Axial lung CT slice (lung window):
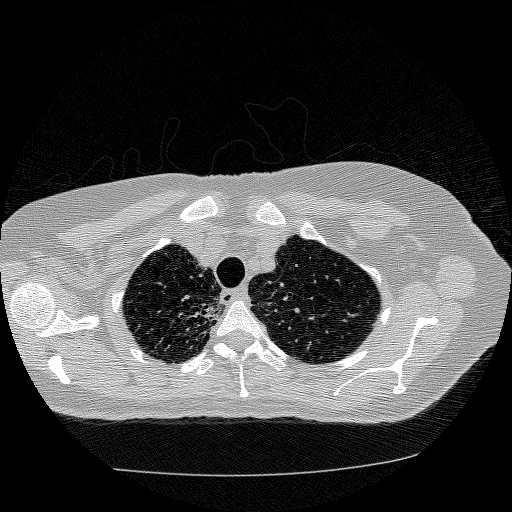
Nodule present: no